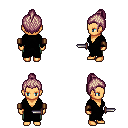
a pixel art fantasy rpg character, female body template, human, tanned skin, black robe, teal pants, white blonde short topknot hairstyle, leather bracers, dagger, four views (front, back, left, right), 2x2 character sprite sheet, small pixel art, hard edges, no anti-aliasing